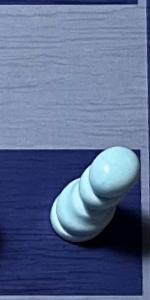
Label: Pawn_White